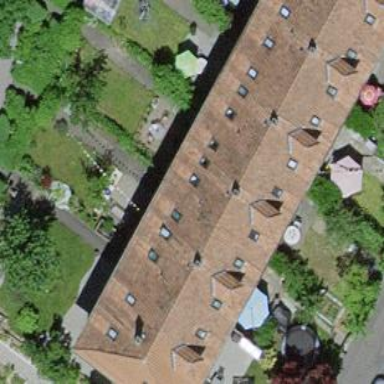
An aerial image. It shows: Residential building with gabled roof made of maroon roof tiles. The roof is oriented across the building.